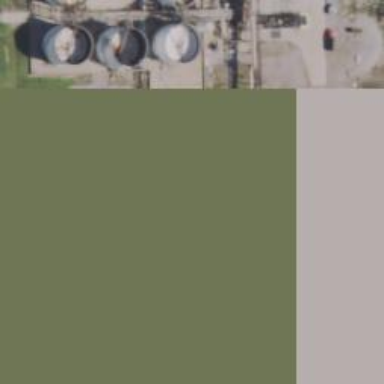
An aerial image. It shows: Storage tank that is man-made.